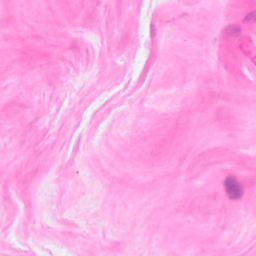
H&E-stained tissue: Breast